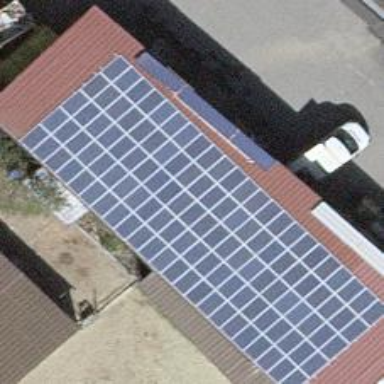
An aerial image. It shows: Solar power generator.